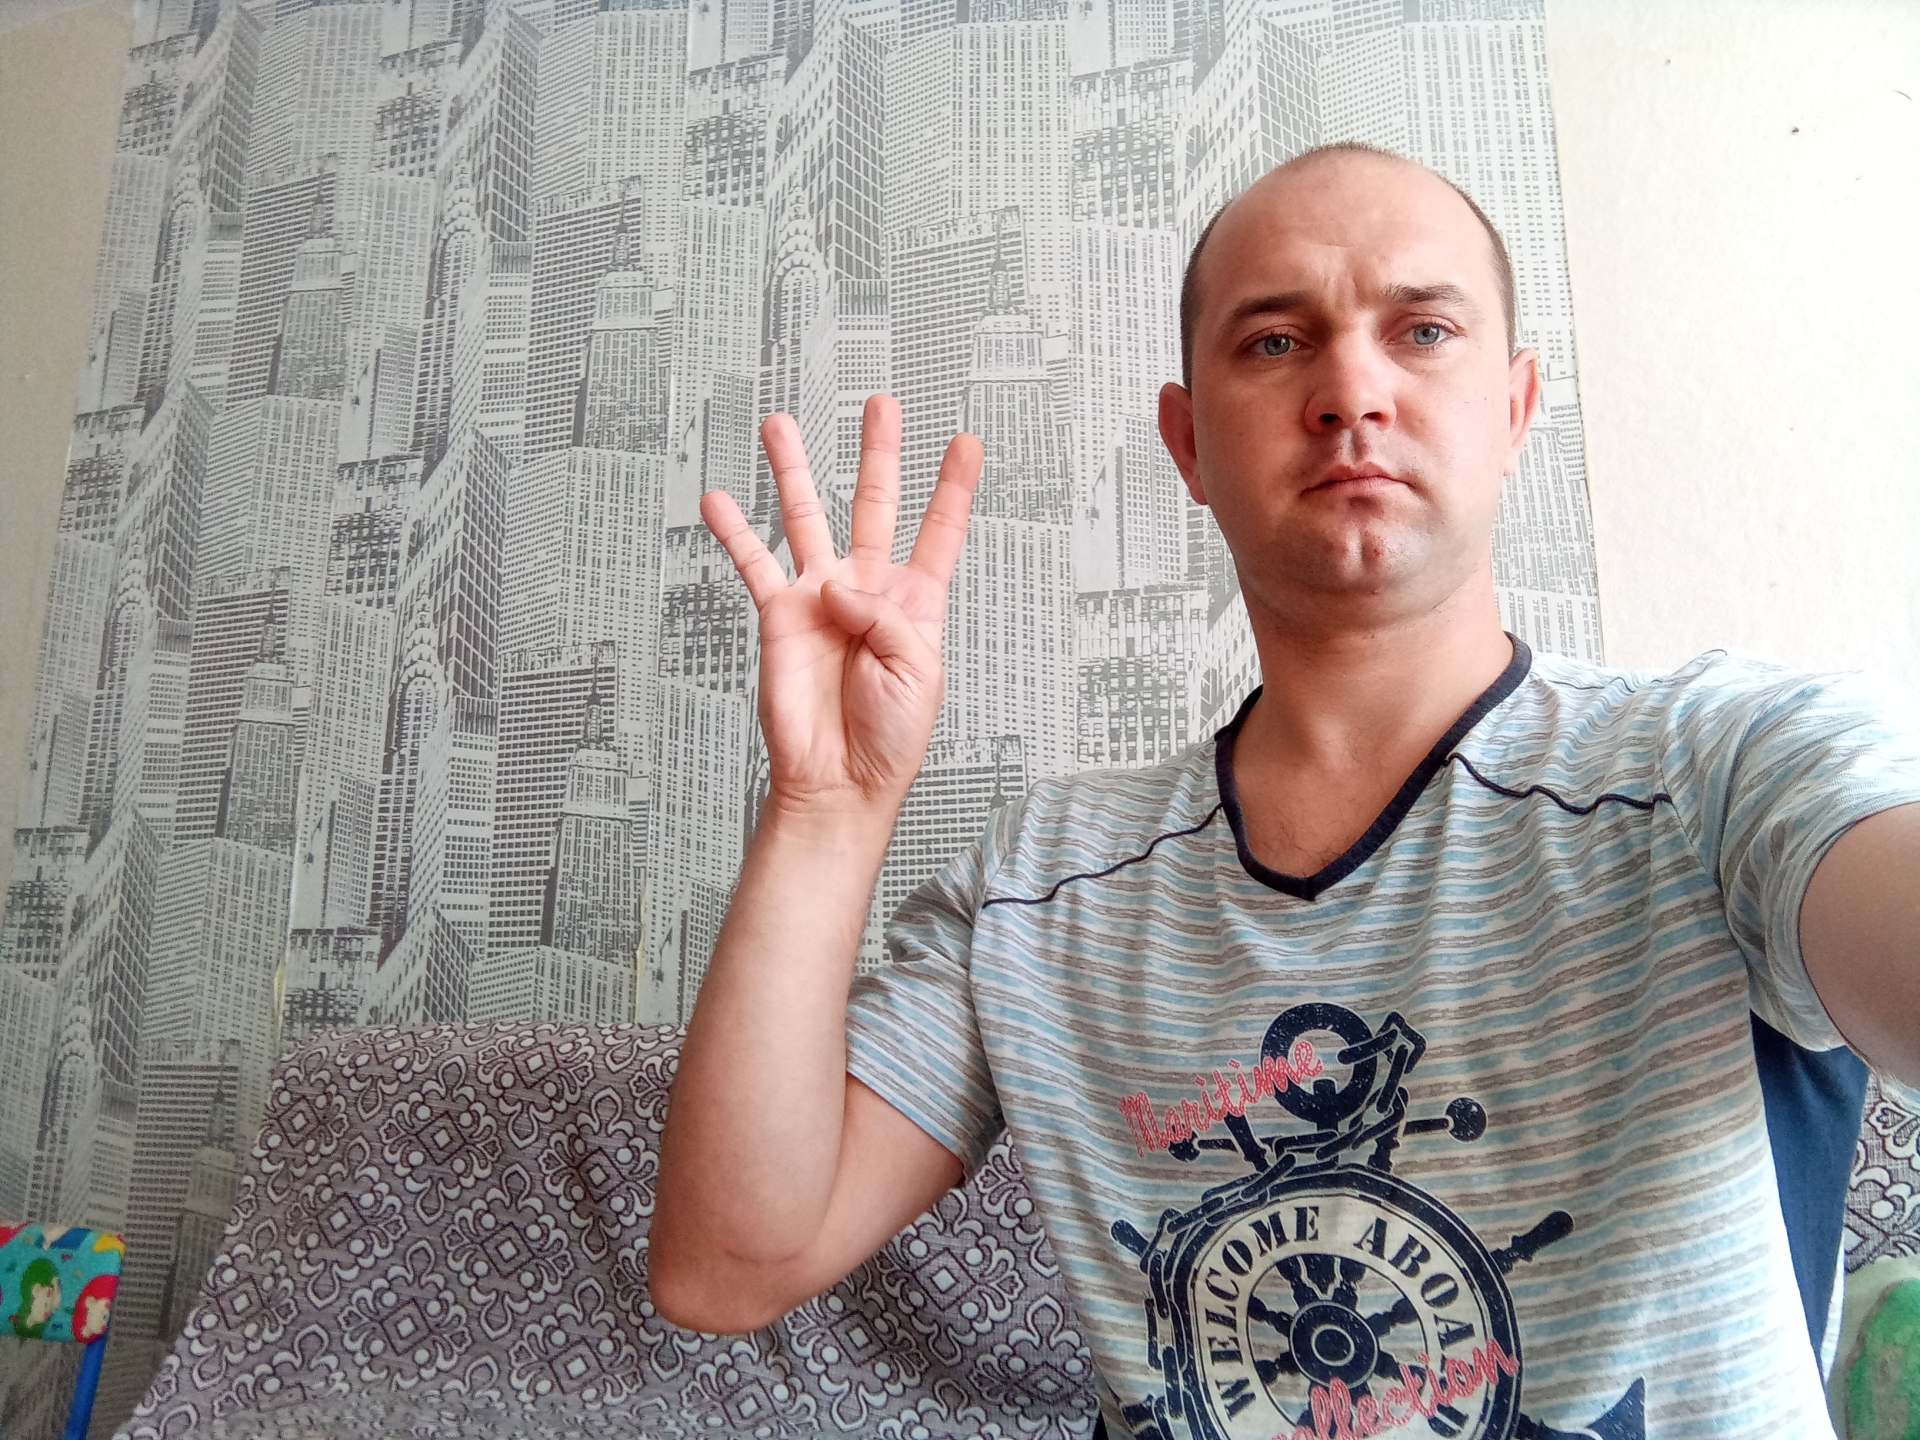
Label: clear